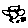
Label: bird